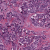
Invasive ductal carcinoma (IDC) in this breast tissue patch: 1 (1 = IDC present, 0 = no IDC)